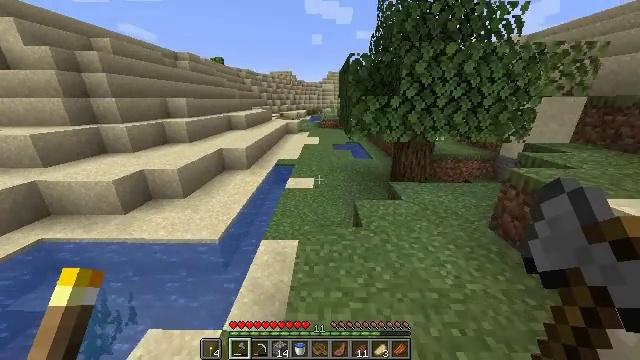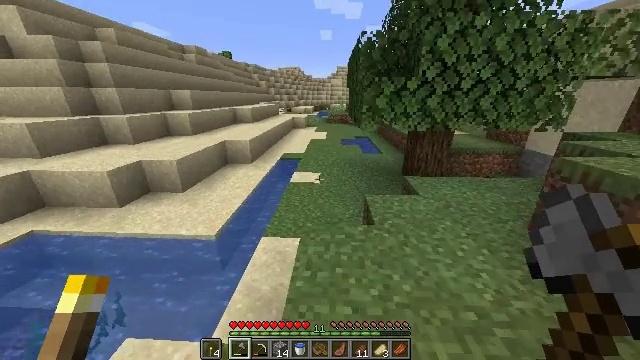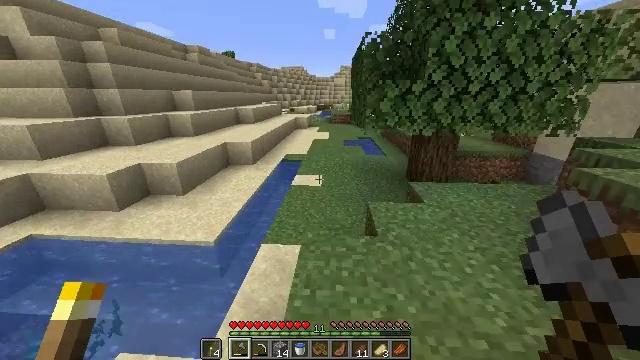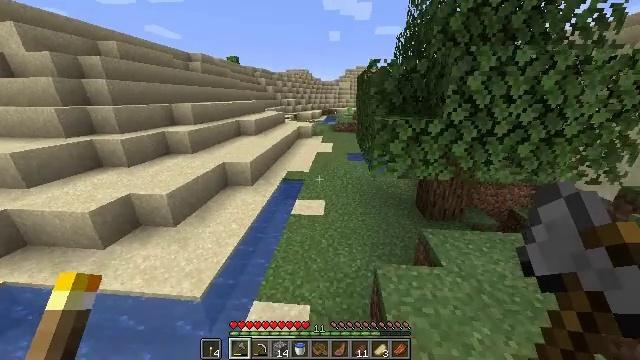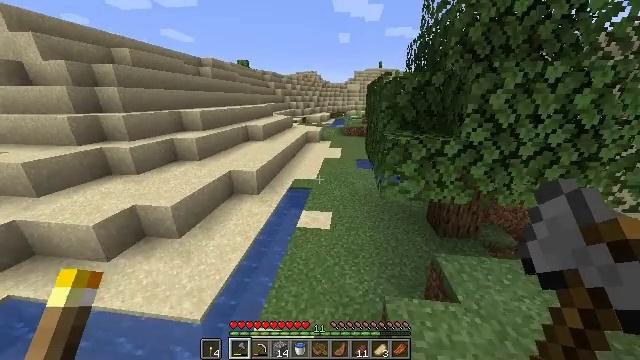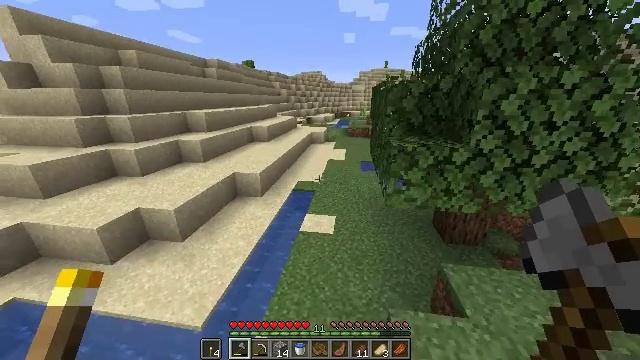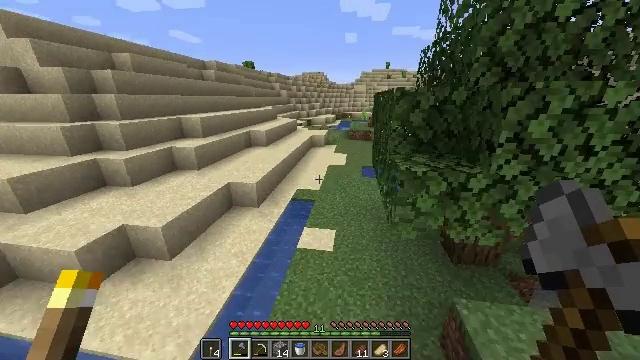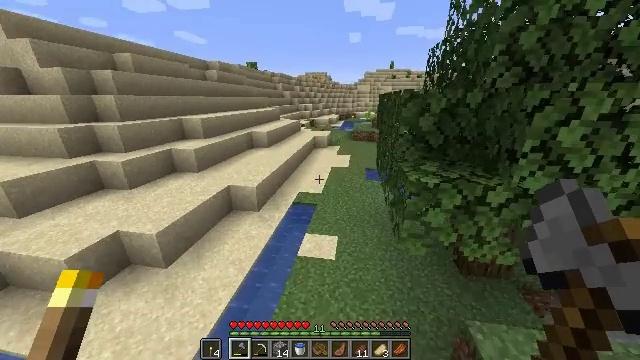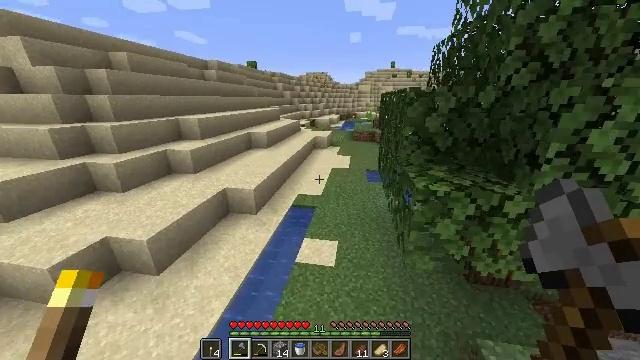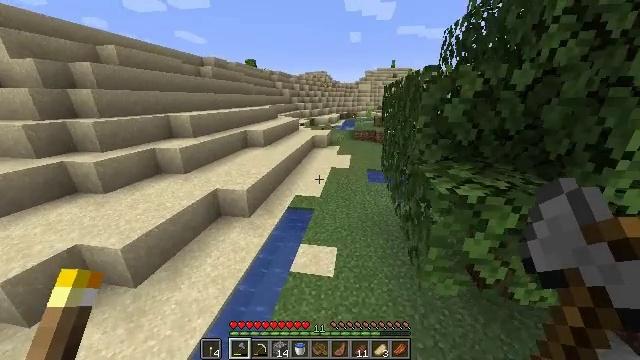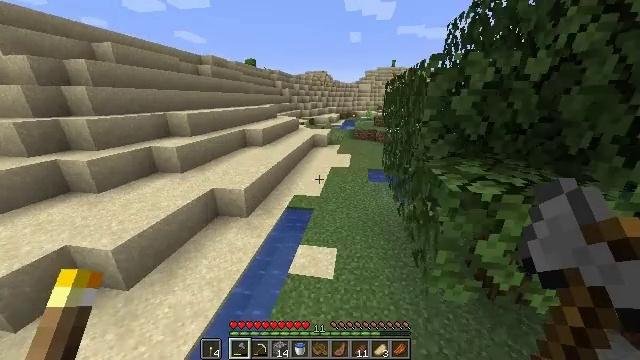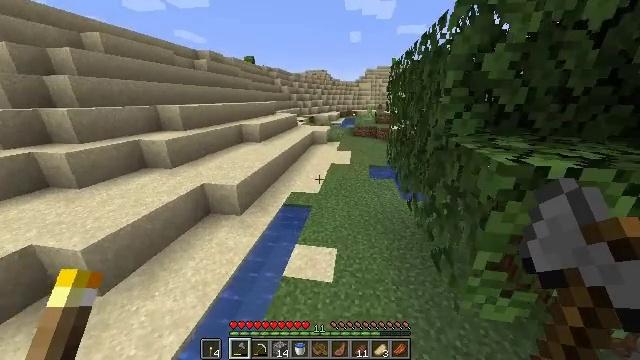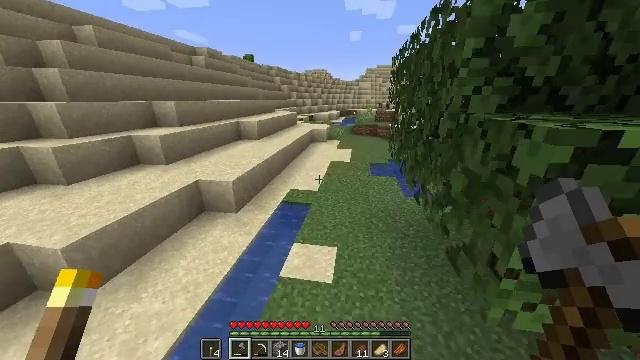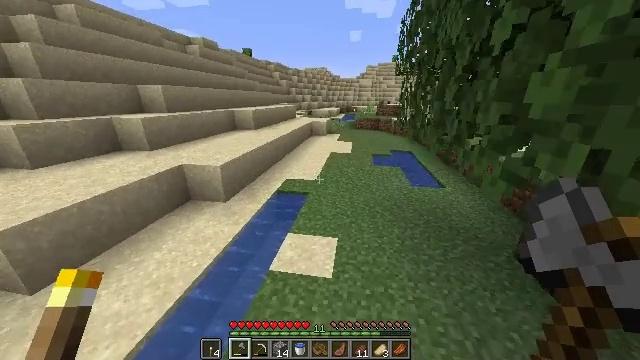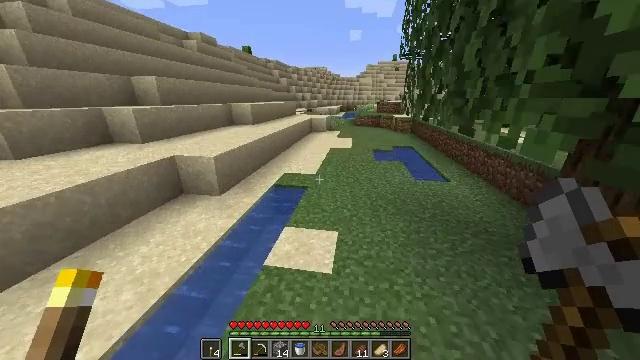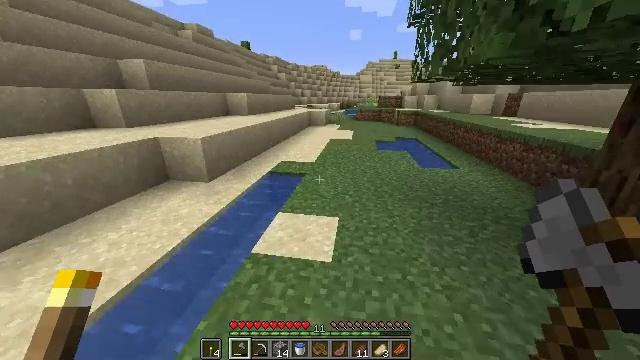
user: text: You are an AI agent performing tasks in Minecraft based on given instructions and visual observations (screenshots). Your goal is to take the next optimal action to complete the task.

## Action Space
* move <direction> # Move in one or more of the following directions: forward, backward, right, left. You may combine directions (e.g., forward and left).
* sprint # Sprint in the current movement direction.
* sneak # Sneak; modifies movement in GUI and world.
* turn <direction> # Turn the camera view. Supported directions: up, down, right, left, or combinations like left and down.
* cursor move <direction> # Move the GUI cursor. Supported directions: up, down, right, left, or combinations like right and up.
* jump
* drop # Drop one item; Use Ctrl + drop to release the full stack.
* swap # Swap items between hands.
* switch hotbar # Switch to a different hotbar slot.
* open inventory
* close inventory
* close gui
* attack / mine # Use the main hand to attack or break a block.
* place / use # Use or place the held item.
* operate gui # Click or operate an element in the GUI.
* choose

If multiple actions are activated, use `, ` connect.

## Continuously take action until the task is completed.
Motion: motion action
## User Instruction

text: Mine the dead bush in the desert.
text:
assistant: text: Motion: move forward, sprint, turn left, jump
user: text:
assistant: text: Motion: move forward, sprint, jump
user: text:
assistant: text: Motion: move forward, sprint, turn left, jump
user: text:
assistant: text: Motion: move forward, sprint, turn left, jump
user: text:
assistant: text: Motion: move forward, sprint, turn left, jump
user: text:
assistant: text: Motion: move forward, sprint, jump
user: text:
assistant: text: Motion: move forward, sprint, jump
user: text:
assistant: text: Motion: move forward, sprint, jump
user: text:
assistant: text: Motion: move forward, sprint, jump
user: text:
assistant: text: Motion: move forward, sprint, jump
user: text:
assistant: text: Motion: move forward, sprint, jump
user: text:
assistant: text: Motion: move forward, sprint, jump
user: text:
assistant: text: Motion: move forward, sprint, jump
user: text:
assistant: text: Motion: move forward, sprint, jump
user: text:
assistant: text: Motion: move forward, sprint, jump
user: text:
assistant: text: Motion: move forward, sprint, jump
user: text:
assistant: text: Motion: move forward, sprint, jump
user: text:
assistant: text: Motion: move forward, sprint, jump
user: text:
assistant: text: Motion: move forward, sprint, jump
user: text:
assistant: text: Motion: move forward, sprint, jump
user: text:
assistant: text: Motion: move forward, sprint, jump
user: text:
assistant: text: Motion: move forward, sprint, jump
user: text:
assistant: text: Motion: move forward, sprint, jump
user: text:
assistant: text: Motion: move forward, sprint, jump
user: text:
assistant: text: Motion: move forward, sprint, jump
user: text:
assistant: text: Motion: move forward, sprint, jump
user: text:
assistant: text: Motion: move forward, sprint, jump
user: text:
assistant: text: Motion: move forward, sprint, turn left, jump
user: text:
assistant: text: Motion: move forward, sprint, turn left, jump
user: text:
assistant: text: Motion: move forward, sprint, turn left and up, jump